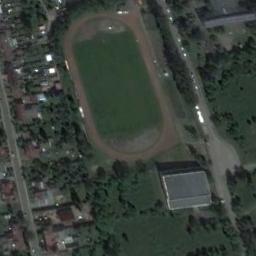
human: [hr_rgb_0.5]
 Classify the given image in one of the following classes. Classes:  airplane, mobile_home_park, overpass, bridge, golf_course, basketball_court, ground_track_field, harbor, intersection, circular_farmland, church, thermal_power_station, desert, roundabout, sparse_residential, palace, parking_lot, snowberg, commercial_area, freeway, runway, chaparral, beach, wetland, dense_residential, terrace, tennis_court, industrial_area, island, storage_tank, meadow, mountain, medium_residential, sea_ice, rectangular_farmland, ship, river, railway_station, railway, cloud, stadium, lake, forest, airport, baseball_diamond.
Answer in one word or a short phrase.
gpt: ground_track_field